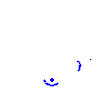
Particle: proton